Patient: sex M, age 70
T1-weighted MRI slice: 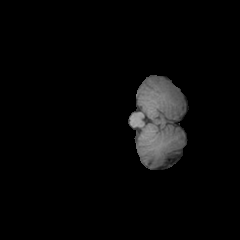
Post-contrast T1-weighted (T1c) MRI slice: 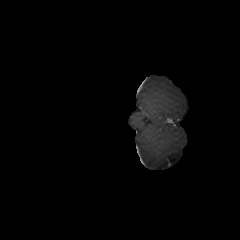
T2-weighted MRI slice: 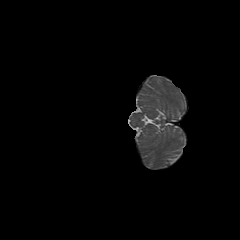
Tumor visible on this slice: no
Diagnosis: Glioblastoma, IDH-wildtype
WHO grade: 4